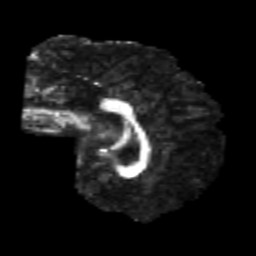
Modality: FA
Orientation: sagittal
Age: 20
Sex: male
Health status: healthy
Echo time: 0.074 s